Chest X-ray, PA view. Patient: 64 years old, sex F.
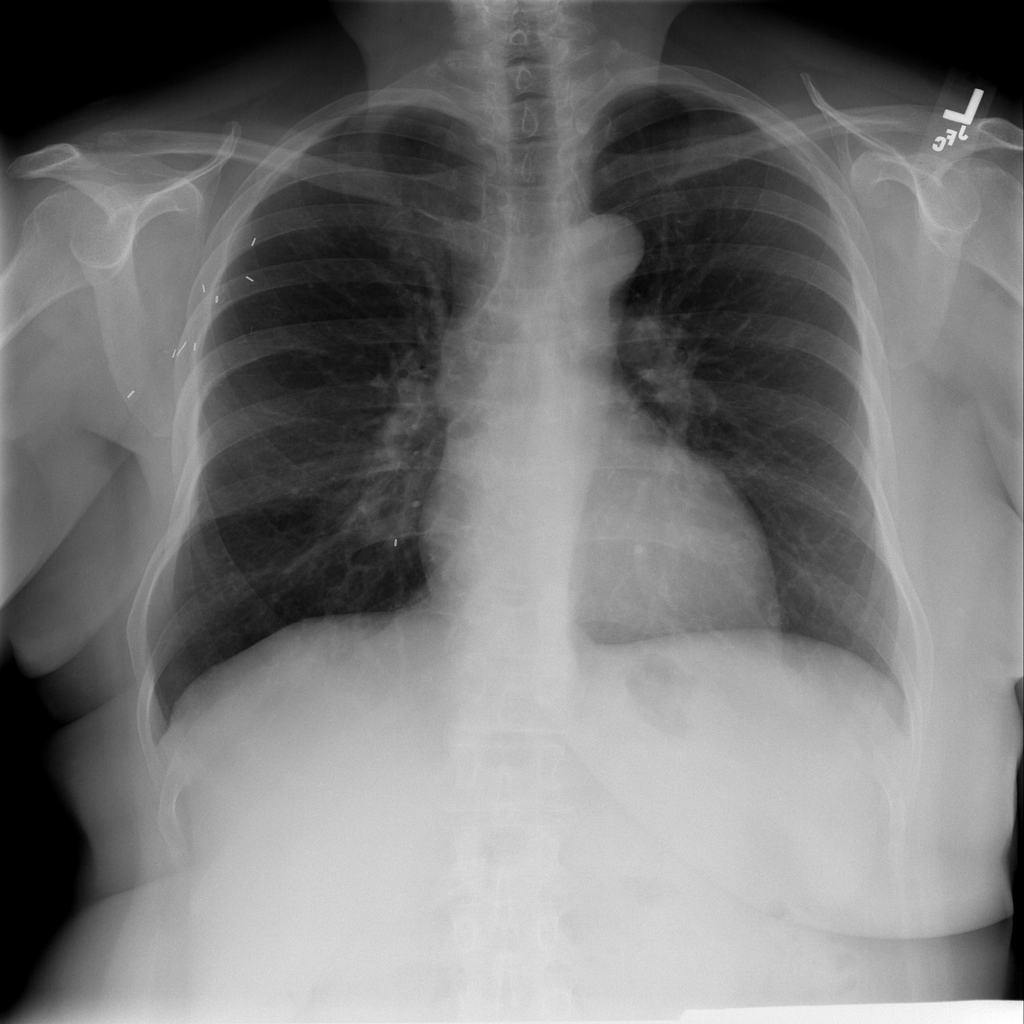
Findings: No Finding